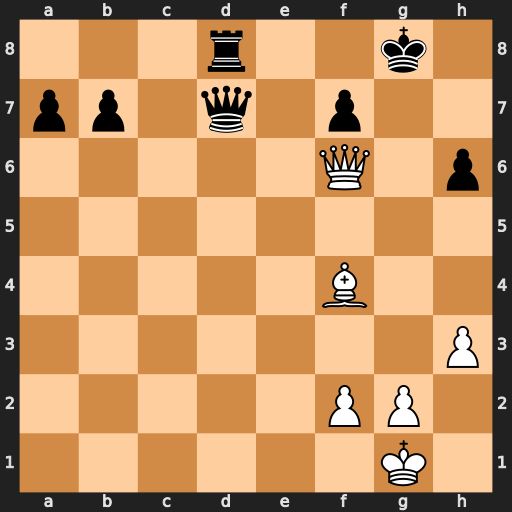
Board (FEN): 3r2k1/pp1q1p2/5Q1p/8/5B2/7P/5PP1/6K1
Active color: w
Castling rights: -
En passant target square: -
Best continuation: Be5 Qd1+ Kh2 Kf8 Qh8+ Ke7 Bf6+